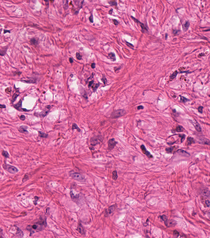
Tumor epithelial tissue: no
Tumor-associated stroma tissue: yes
Normal tissue: no